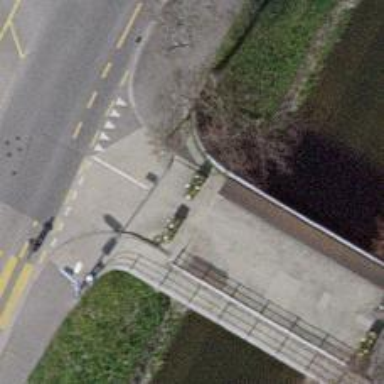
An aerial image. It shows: Barrier made of concrete blocks.